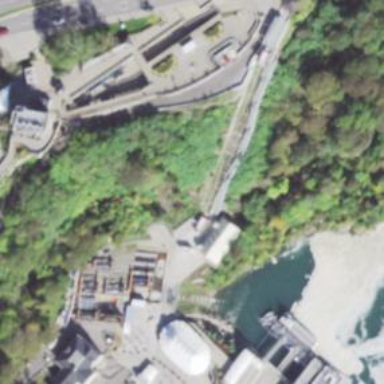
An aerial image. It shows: Funicular railway.